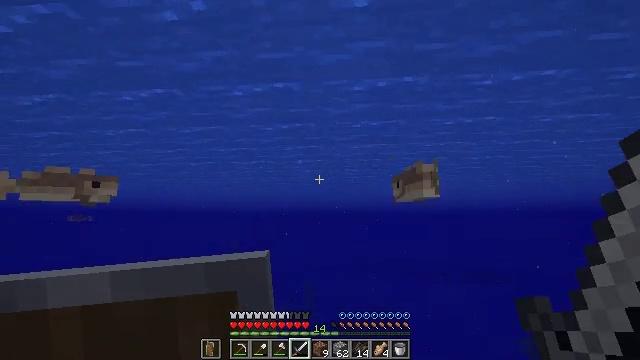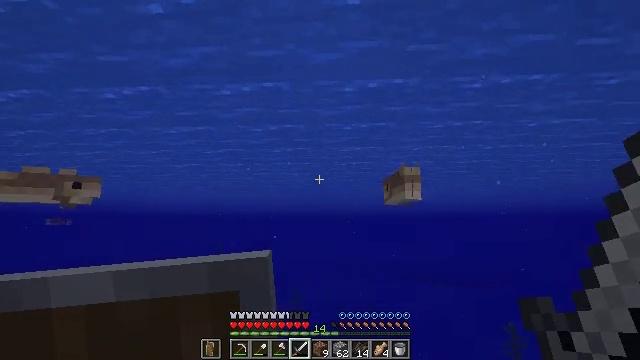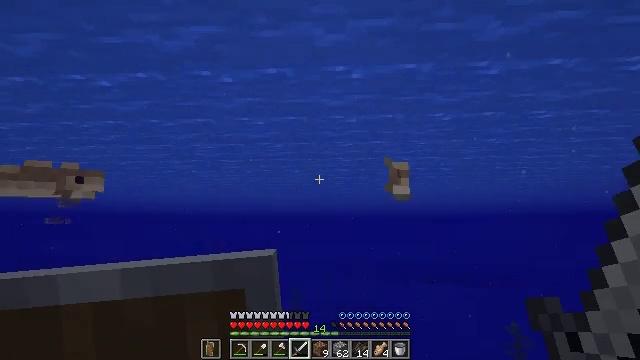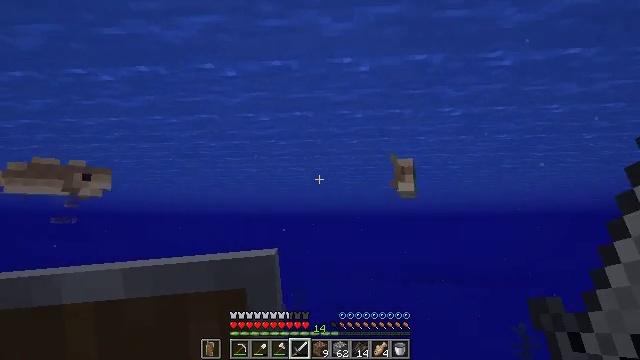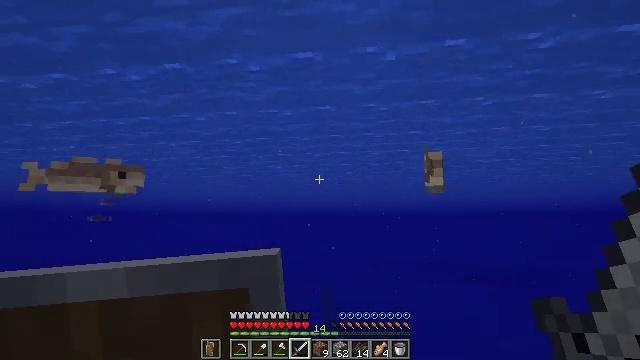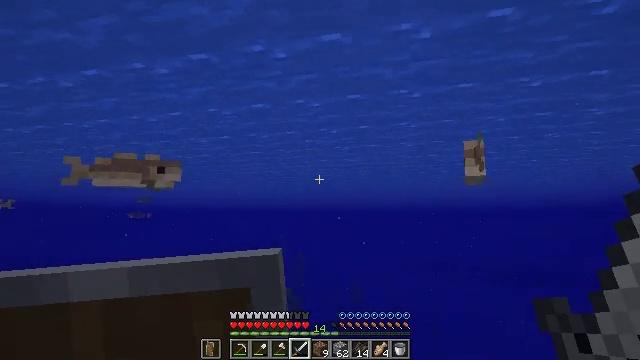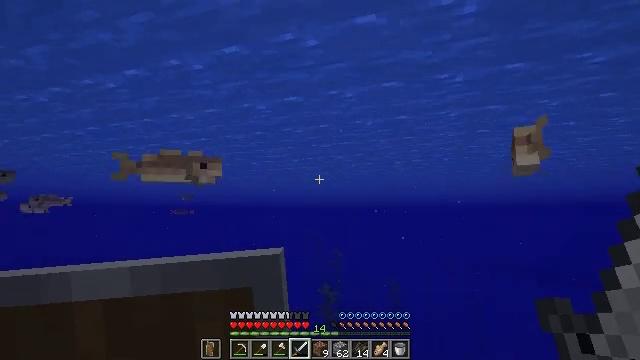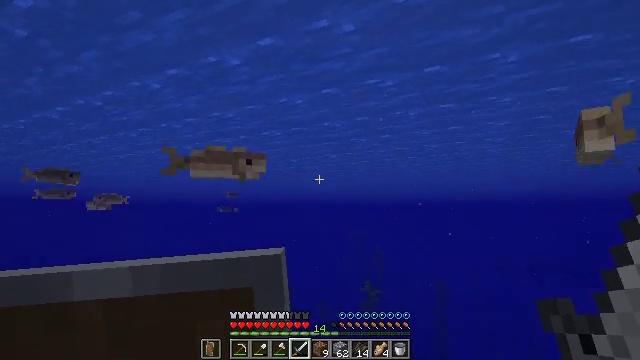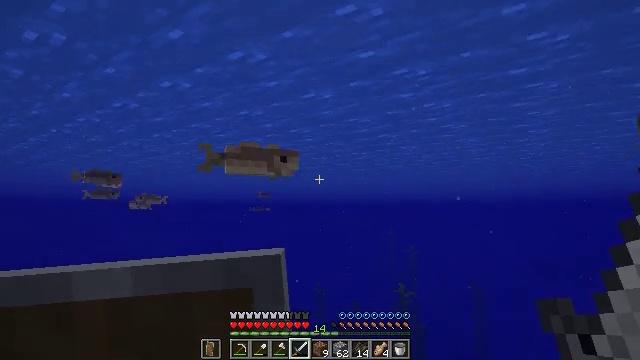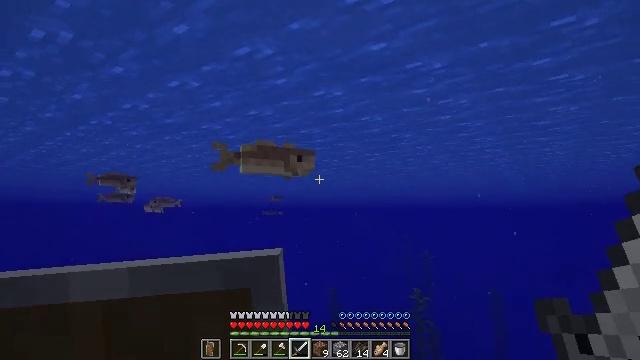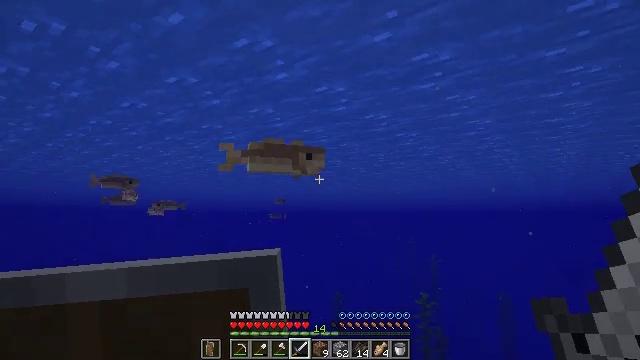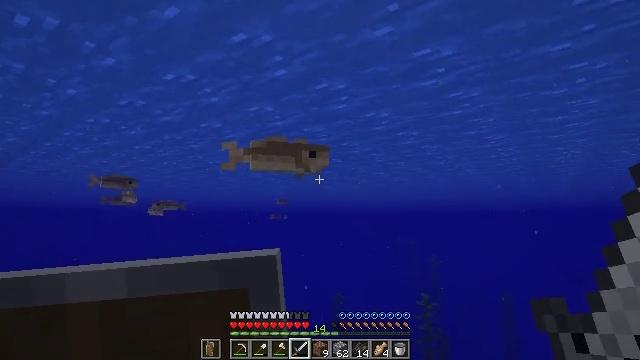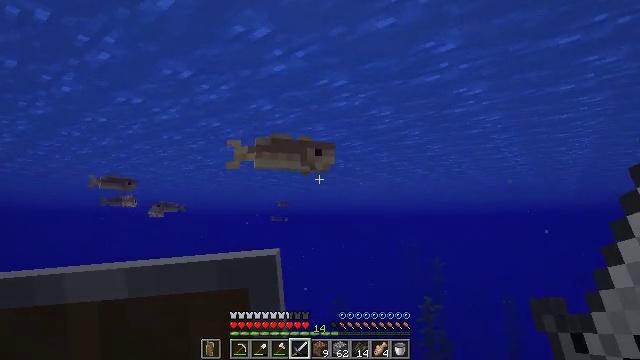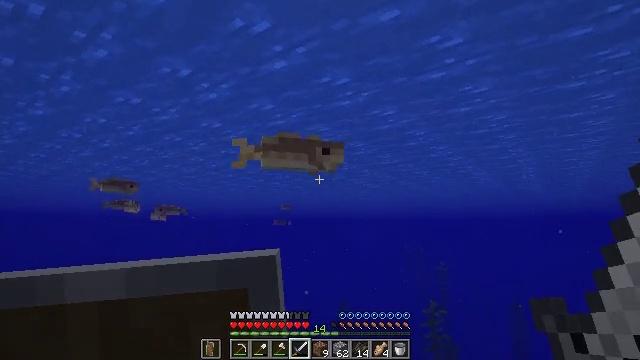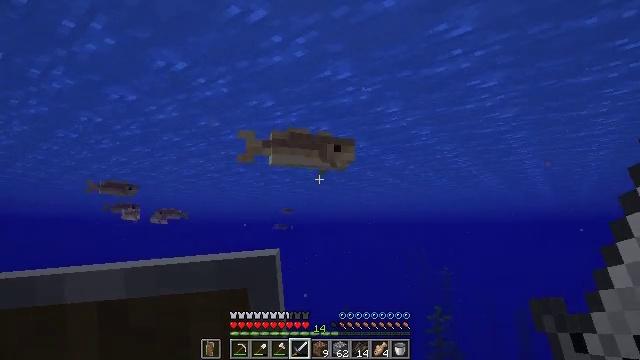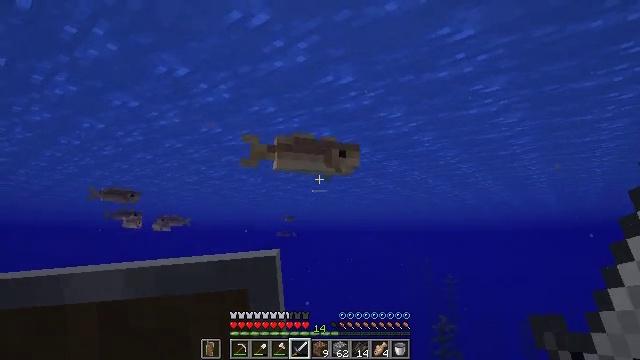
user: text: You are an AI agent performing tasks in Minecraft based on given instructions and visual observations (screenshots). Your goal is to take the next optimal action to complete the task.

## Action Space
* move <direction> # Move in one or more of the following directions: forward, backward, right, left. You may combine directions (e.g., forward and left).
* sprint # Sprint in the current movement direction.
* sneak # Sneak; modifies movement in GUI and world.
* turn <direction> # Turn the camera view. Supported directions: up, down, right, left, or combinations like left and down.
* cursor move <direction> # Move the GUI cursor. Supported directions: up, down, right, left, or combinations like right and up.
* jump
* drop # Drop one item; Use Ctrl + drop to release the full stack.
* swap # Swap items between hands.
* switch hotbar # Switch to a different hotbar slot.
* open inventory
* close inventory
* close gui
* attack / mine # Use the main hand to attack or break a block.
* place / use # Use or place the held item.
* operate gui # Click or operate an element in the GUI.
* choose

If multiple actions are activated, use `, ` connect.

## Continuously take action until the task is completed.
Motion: motion action
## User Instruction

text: Kill the cod.
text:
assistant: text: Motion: move forward, turn right
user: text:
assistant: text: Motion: move forward
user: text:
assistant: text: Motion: move forward
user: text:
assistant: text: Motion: move forward, turn left
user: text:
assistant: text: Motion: move forward, turn left
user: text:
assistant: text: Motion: move forward, turn left
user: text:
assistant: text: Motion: move forward, turn left
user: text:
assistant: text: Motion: move forward, turn left
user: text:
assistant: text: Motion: move forward, turn left
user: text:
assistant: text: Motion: move forward
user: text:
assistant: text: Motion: move forward
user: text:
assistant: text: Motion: move forward
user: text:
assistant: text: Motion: move forward
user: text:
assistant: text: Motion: move forward
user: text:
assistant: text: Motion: move forward, turn up, attack / mine
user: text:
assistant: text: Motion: move forward, attack / mine, jump
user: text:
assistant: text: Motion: move forward, turn up, attack / mine, jump
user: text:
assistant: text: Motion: move forward, jump
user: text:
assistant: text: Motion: move forward, attack / mine, jump
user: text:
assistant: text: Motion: move forward, attack / mine, jump
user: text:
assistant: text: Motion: move forward, turn right, attack / mine, jump
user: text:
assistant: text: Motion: move forward, turn right
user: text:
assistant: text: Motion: move forward, turn right and down, attack / mine
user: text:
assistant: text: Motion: move forward, attack / mine
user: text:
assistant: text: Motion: move forward, turn right, attack / mine
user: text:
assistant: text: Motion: move forward, turn right
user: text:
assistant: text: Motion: move forward
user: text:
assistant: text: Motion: move forward, turn right and down
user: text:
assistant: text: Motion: move forward, turn right and down
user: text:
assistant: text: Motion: move forward, turn right